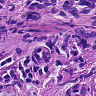
Metastatic tissue present: yes